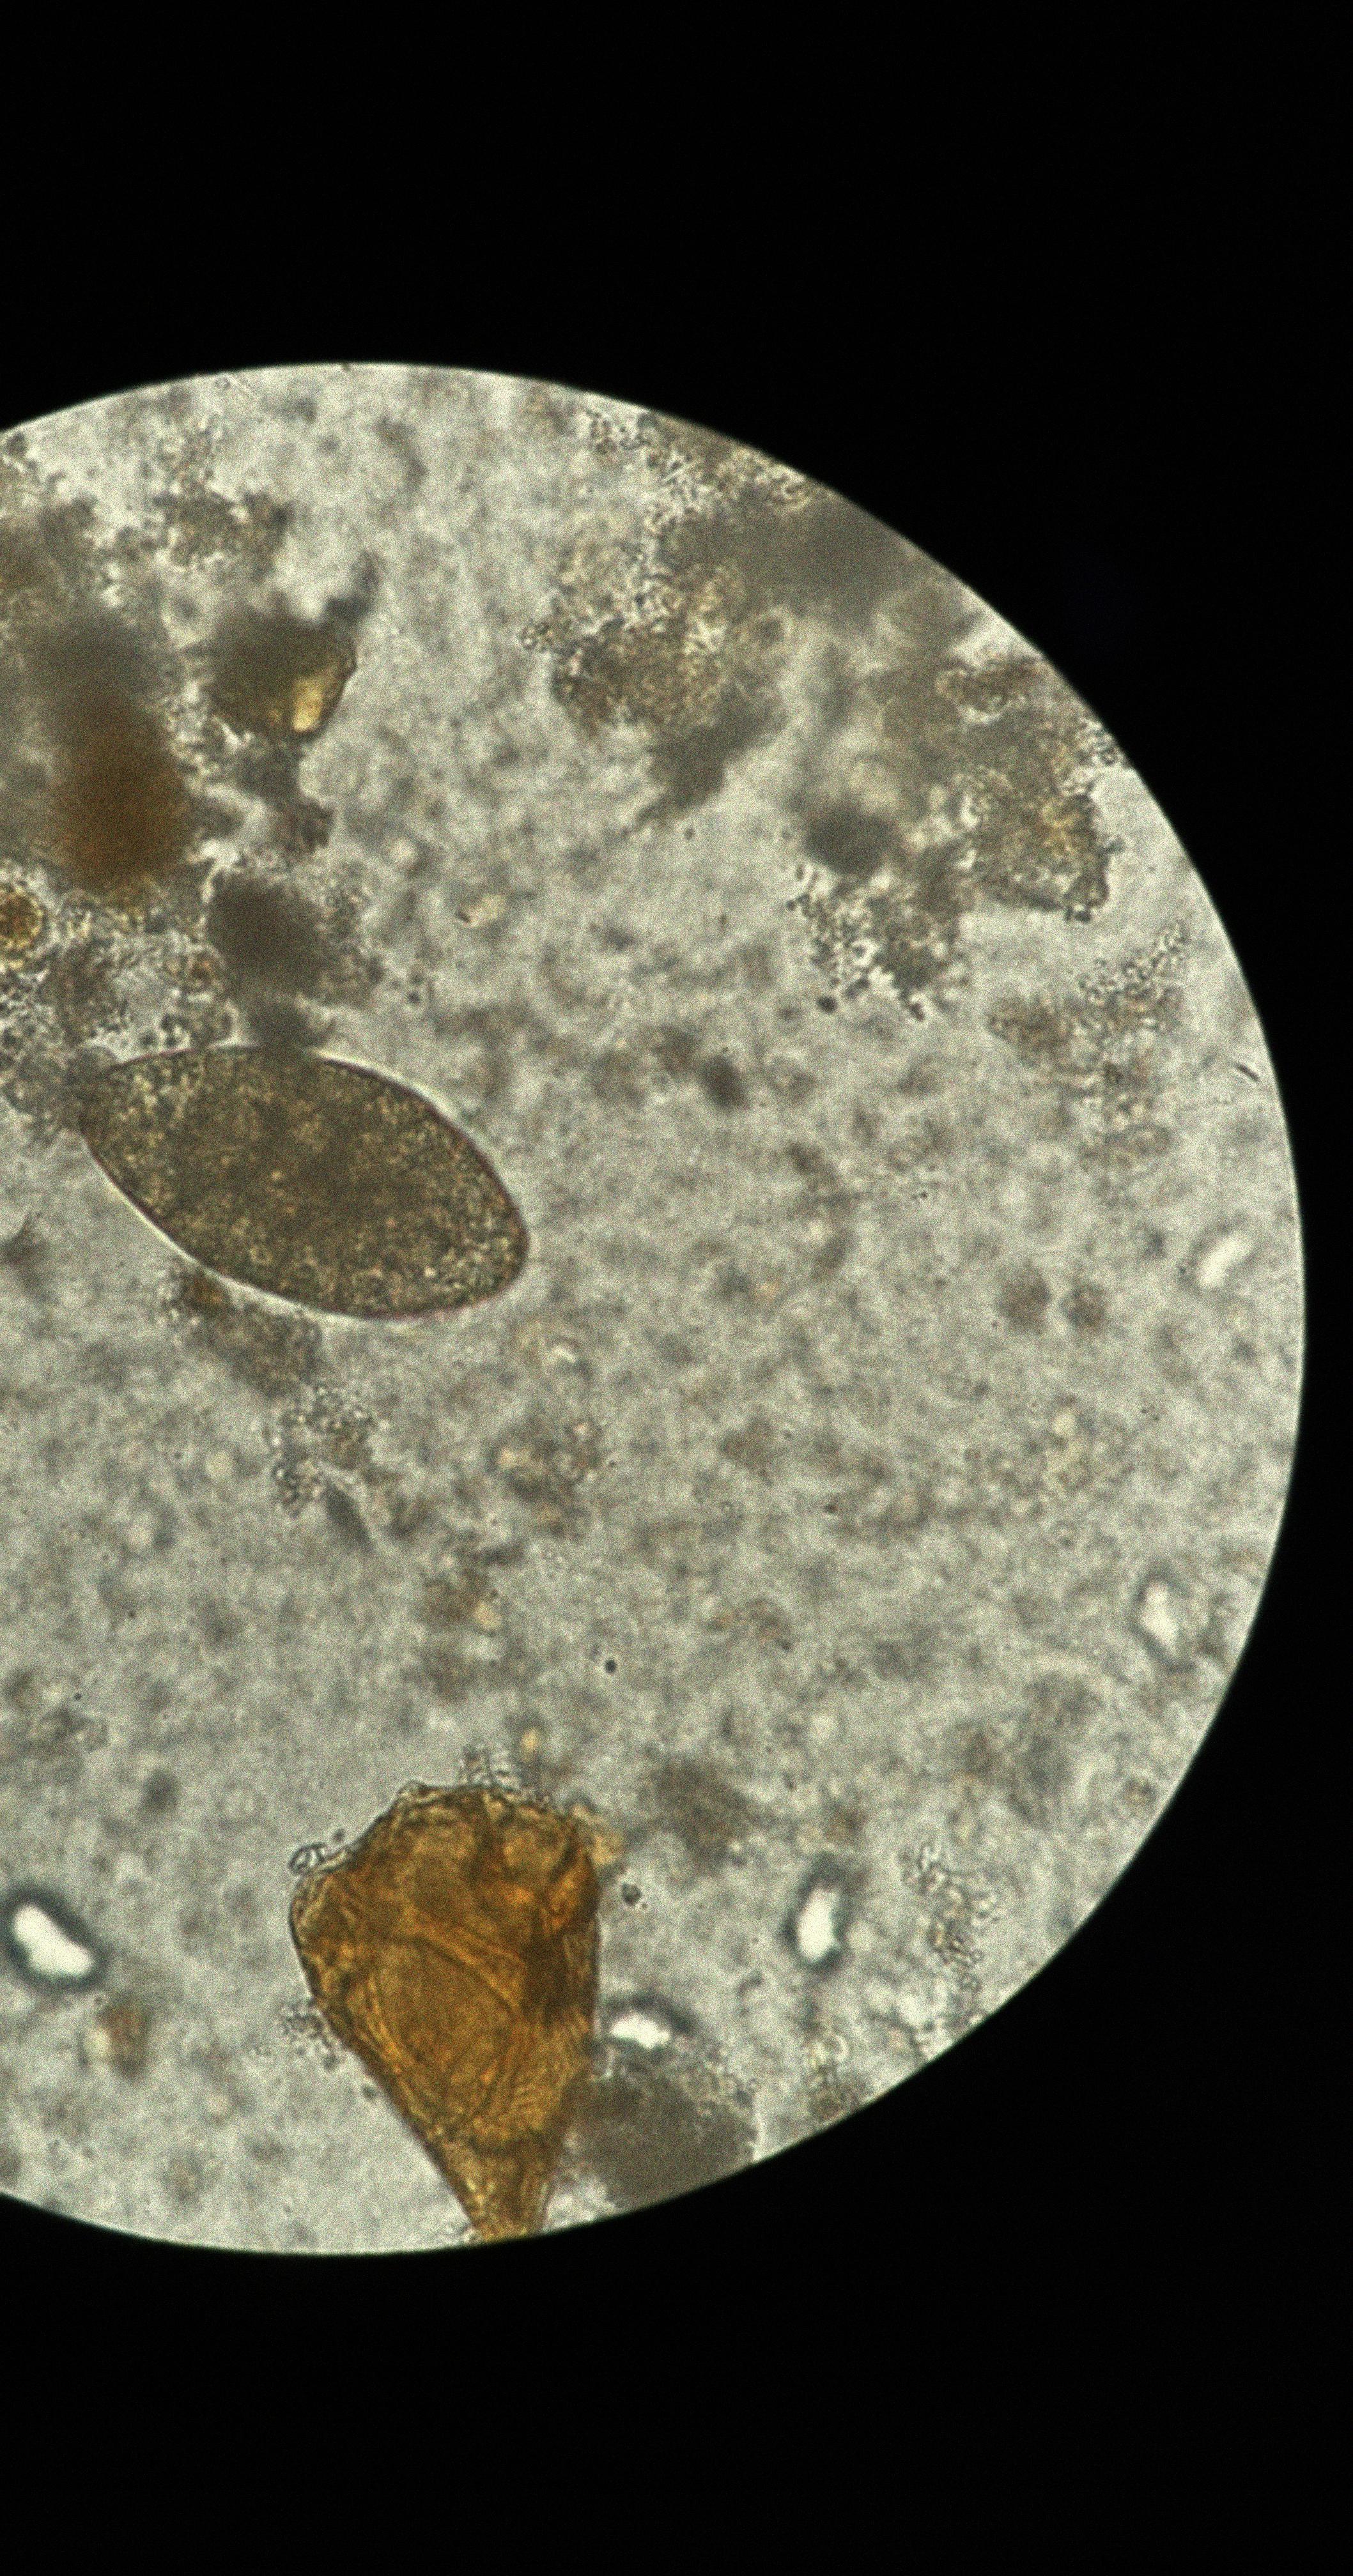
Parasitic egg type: Fasciolopsis buski